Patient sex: M
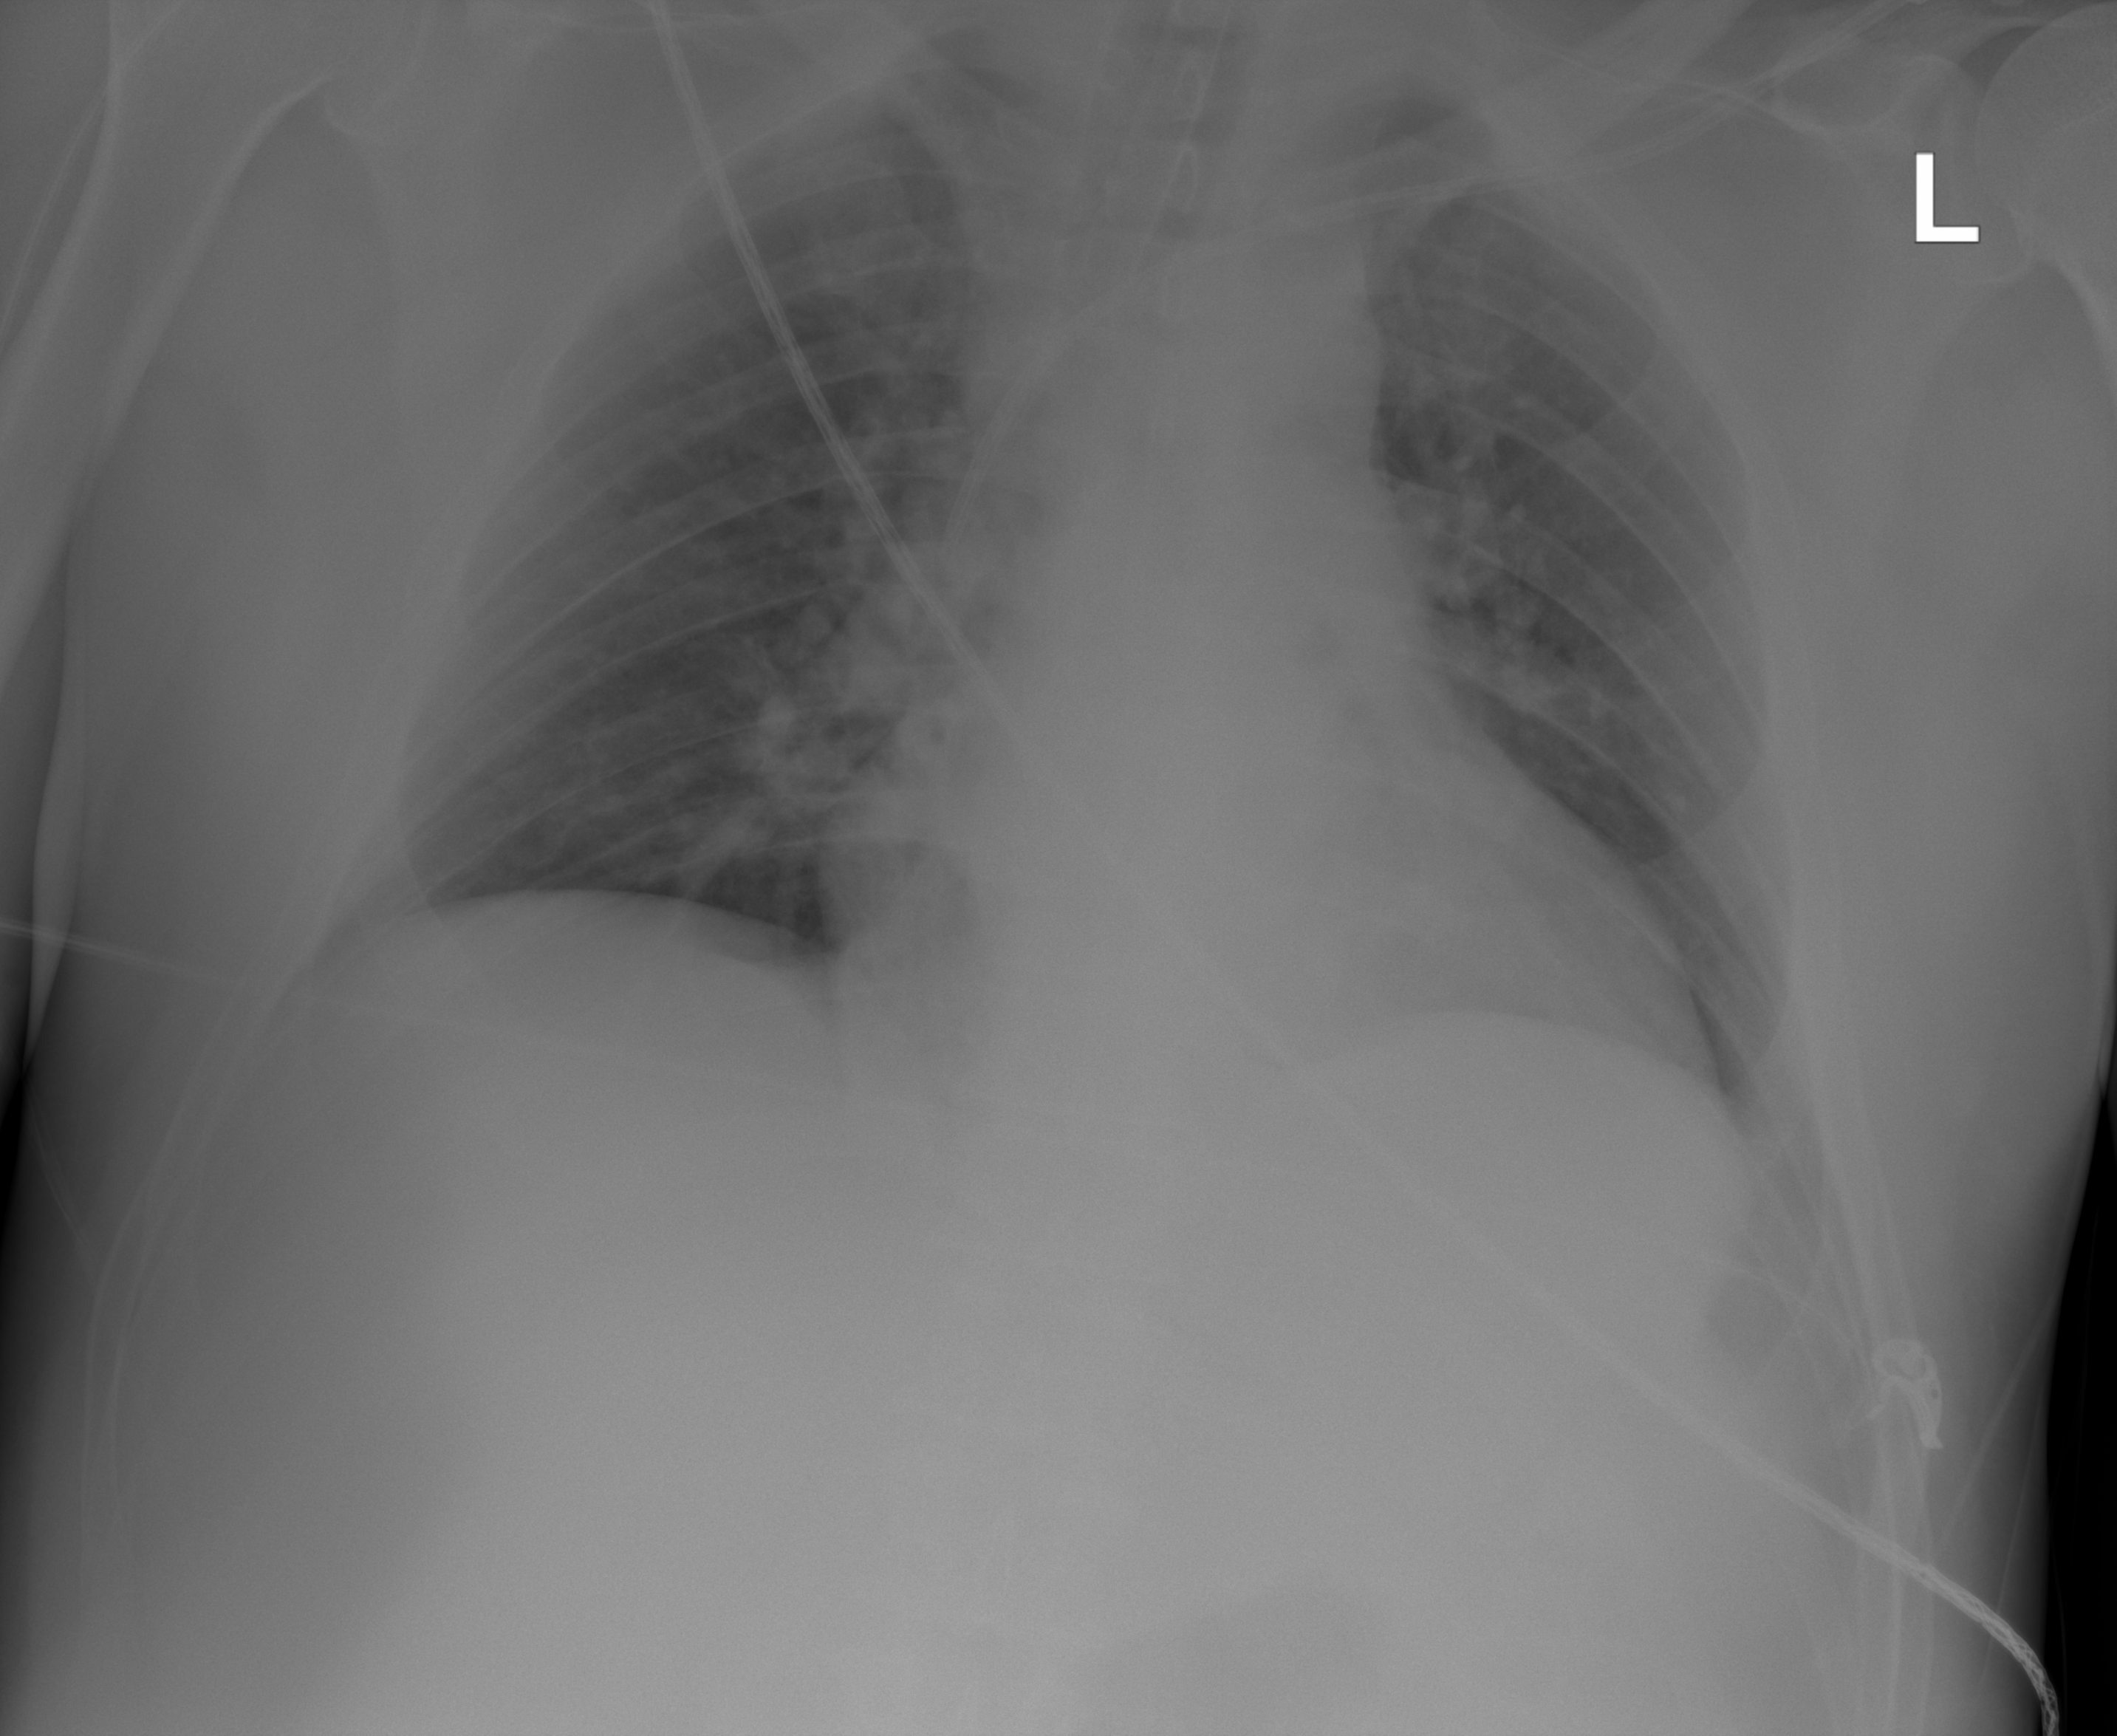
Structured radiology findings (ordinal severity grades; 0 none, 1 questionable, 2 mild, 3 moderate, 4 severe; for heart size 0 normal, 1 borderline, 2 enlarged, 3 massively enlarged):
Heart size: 2
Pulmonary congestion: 3
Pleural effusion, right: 0
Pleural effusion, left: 0
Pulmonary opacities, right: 3
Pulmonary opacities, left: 3
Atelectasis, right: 2
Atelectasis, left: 0